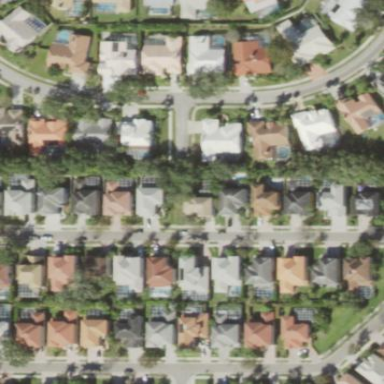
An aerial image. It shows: Neighborhood.